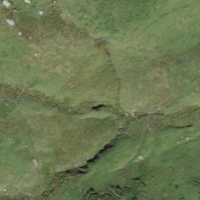
EUNIS habitat code: 23
Species observed at this site:
Aporia crataegi
Lysandra coridon